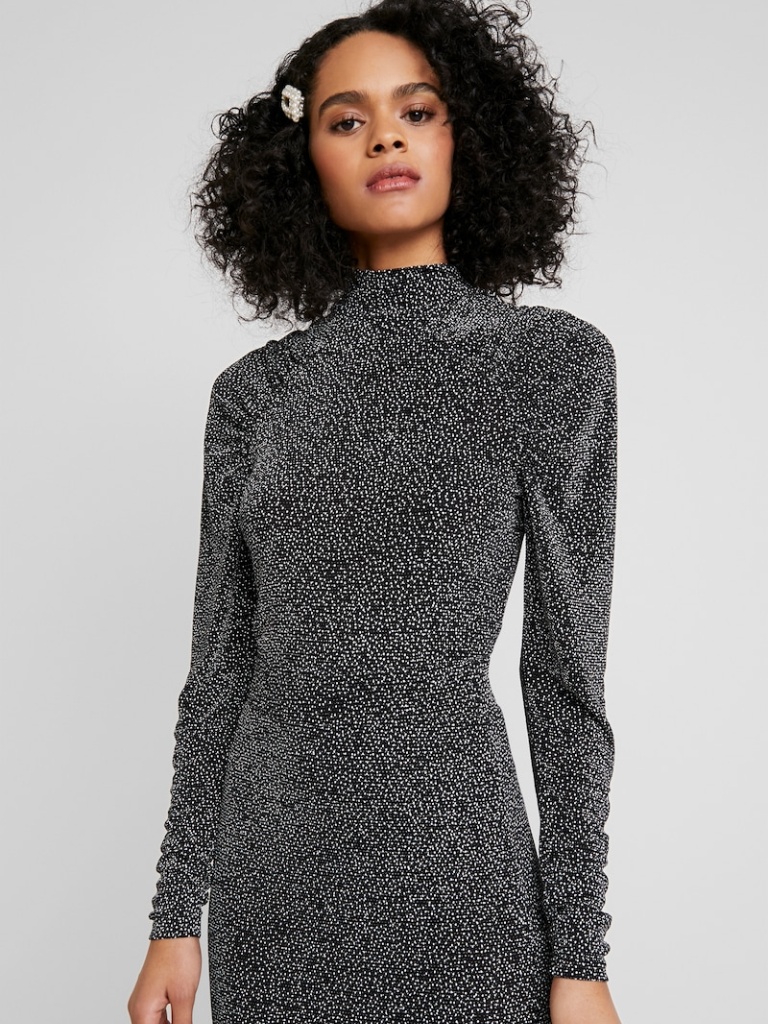
jersey tight a long-sleeved with the sleeves down full length Fully Tucked in turtleneck bodysuit